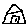
Label: house